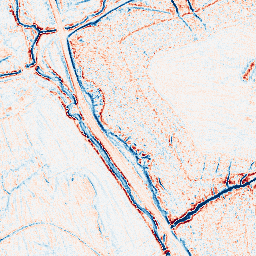
Category: edge_preserving
Decomposition family: anisotropic_diffusion
Decomposition parameters: iterations: 10
kappa: 10
gamma: 0.1
Upsampling method: fft_zeropad
Upsampling parameters: scale: 2
Upsampling scale: 2